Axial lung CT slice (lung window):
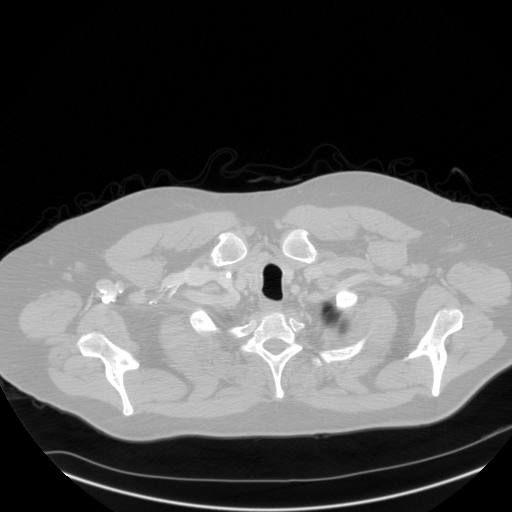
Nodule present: no